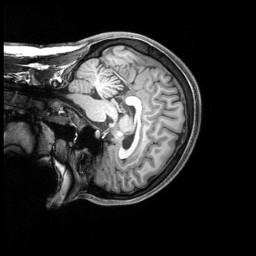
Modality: T1w
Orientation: sagittal
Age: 24
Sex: female
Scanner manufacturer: siemens
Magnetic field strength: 3 T
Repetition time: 2.4 s
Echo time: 0.00219 s